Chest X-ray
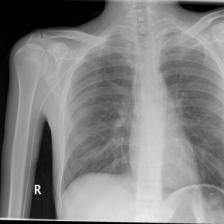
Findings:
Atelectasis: negative
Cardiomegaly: negative
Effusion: negative
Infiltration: negative
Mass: negative
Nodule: negative
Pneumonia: negative
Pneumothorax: negative
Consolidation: negative
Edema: negative
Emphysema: negative
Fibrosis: negative
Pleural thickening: negative
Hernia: negative